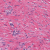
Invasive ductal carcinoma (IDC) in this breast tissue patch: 0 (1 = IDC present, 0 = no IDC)